Question: I want the result as per my image from a table in SQL Server 2008.
I assume, the best way to do is group based on Column B and Column C using NTILES to split the rows into TILE groups.
In that how can I set same values for the Column D within a group
- -
So how can I access each group to set these values ?
PS:Rvalue1,Rvalue2,Rvalue3 ,RvalueX has no relation to each other,it is just random unique identifier(GUID for each group)
[edited as per comments from @Martin Smith]
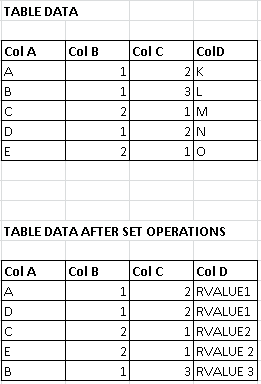
Answer: The approach I followed:
Store the distinct ColB ColC values in a tableVariable having an Identity Column
Iterate through the tableVariable using a while loop and update the parent table ColD value based on the Values of ColB and ColC
Where
ColB and ColC values will be the value in each row of the condensed/grouped tableVariable.
The Identity column is used to iterate through the tableVariable row by row.